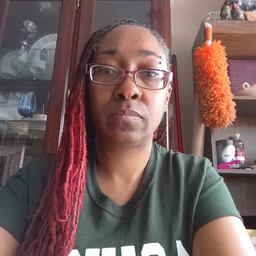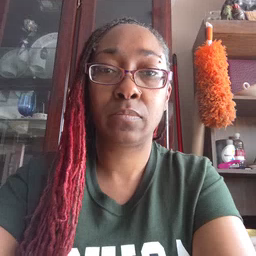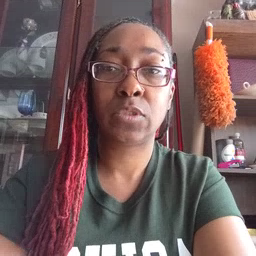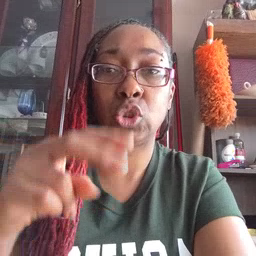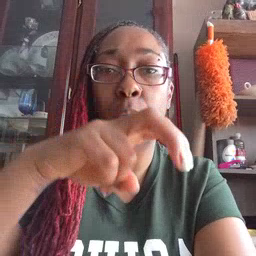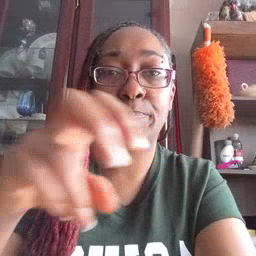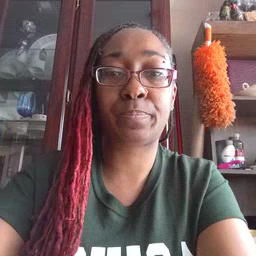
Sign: jump